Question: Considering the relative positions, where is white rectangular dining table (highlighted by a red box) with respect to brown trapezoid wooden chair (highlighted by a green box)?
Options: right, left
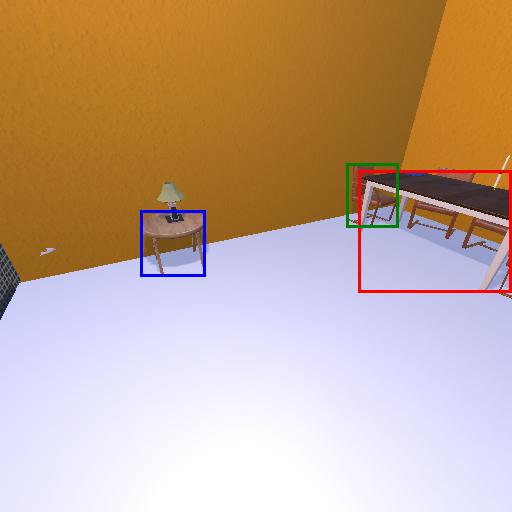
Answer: right